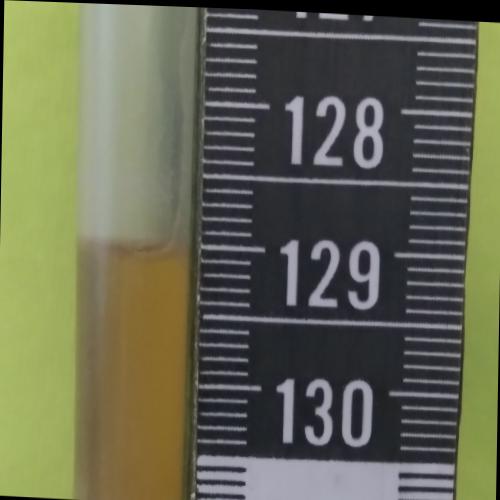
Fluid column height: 129.0 cm